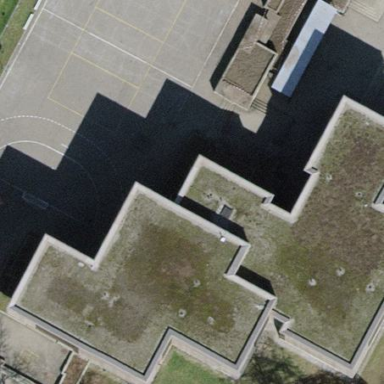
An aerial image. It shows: School building.